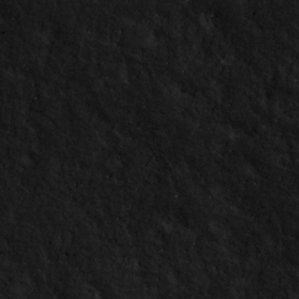
Label: non_frost